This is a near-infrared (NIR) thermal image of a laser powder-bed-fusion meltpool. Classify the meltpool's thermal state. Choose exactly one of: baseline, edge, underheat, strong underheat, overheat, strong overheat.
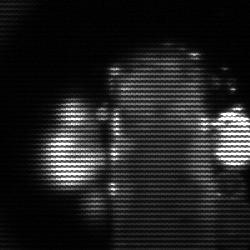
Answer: strong underheat